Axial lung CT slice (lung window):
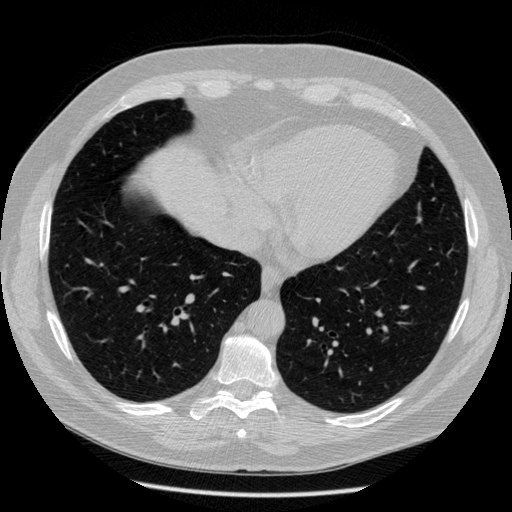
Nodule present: no